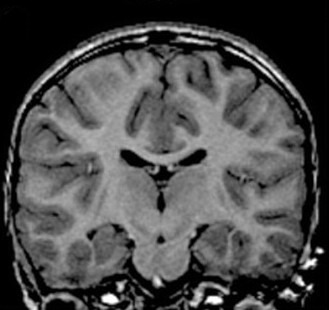
Label: notumor